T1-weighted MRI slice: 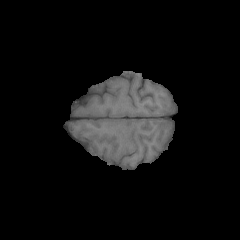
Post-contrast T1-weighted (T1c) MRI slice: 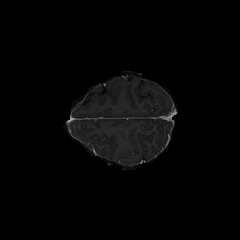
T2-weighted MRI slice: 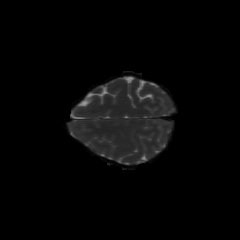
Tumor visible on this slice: no